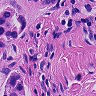
Metastatic tissue present: yes